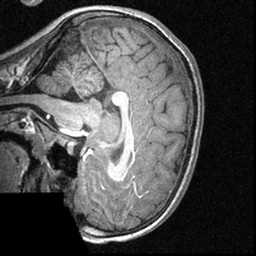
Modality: T1w
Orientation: sagittal
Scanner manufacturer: siemens
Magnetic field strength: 3 T
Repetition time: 1.57 s
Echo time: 0.00304 s